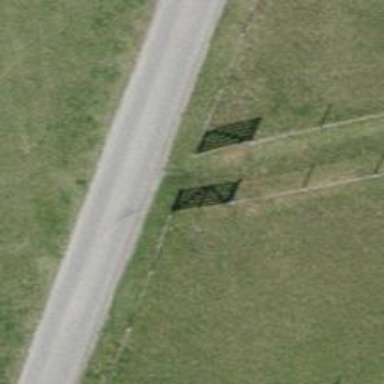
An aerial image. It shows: Gate.